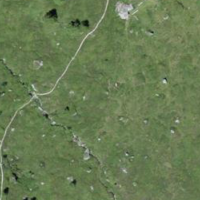
EUNIS habitat code: 26
Species observed at this site:
Vaccinium uliginosum